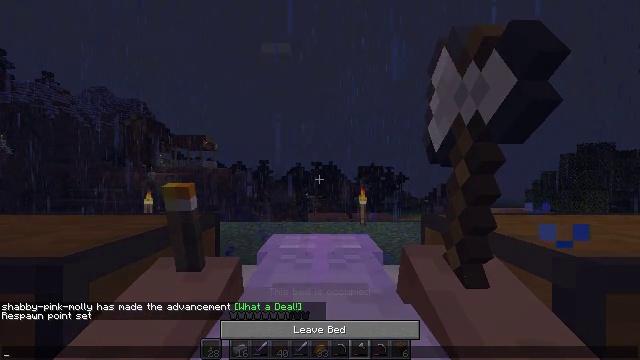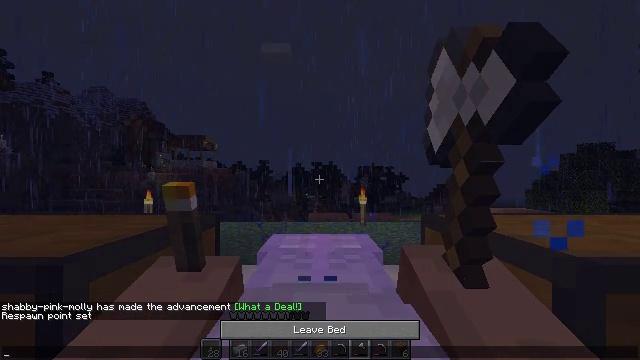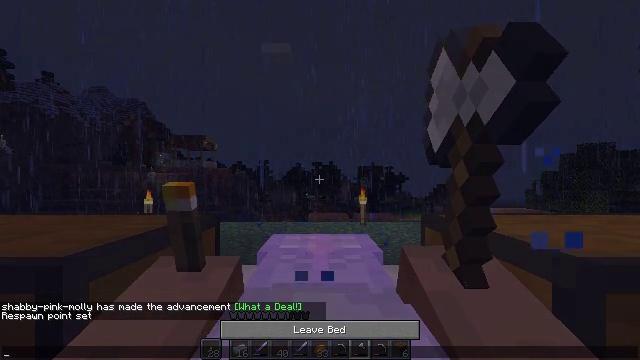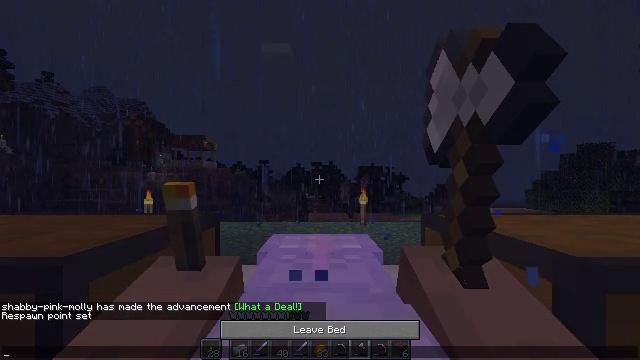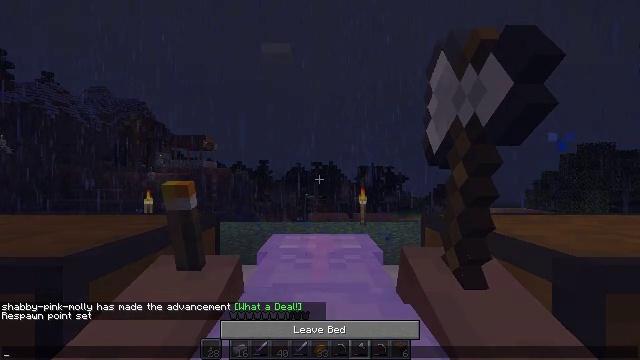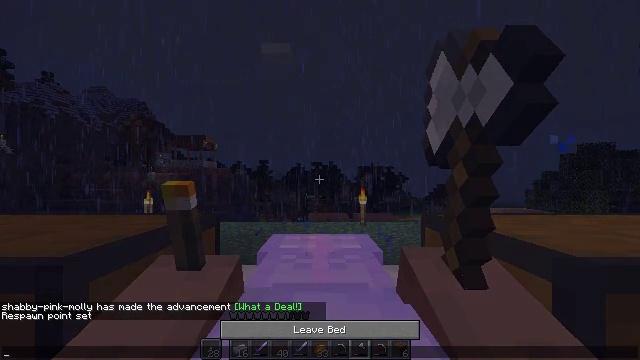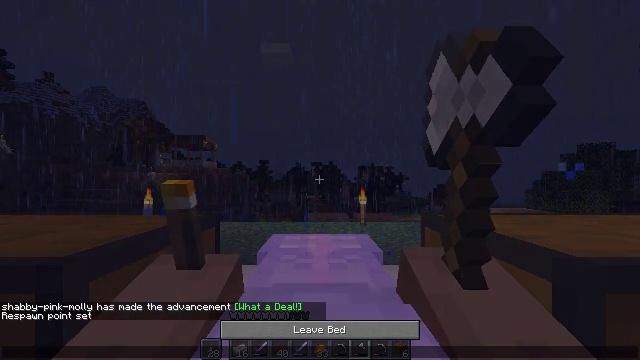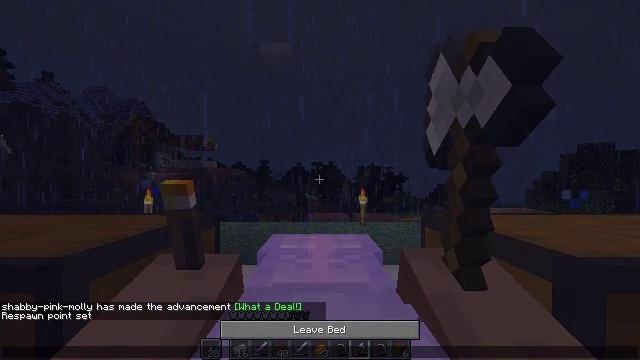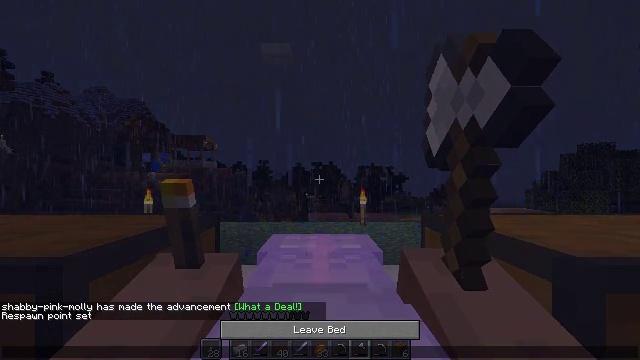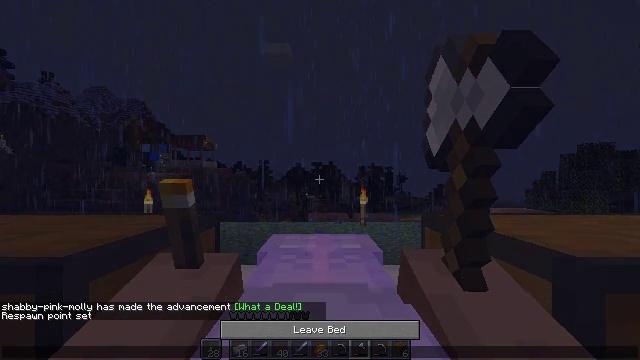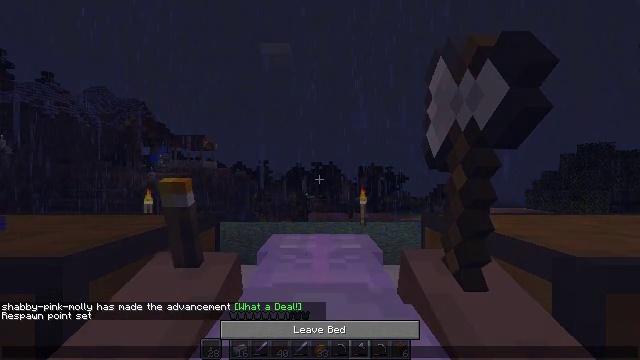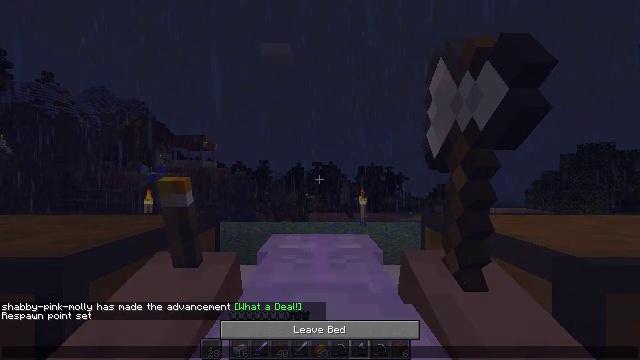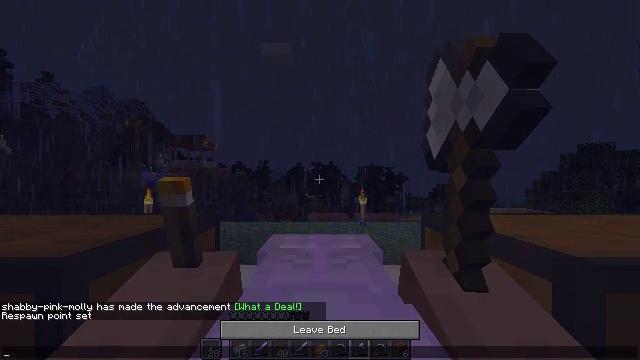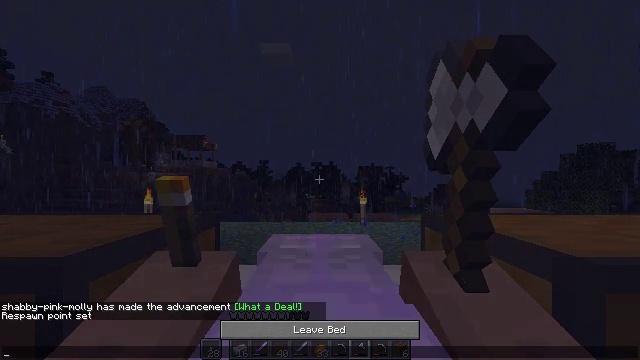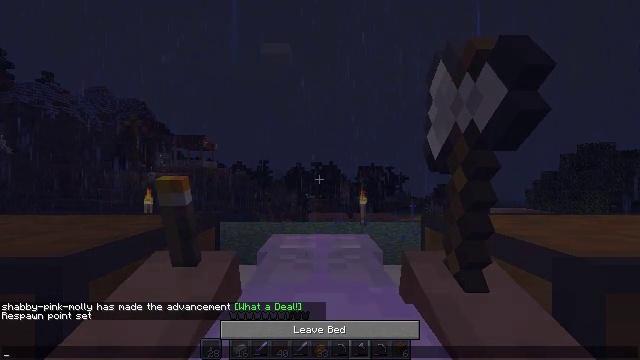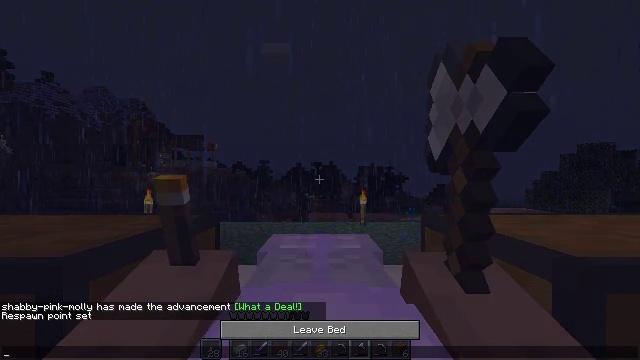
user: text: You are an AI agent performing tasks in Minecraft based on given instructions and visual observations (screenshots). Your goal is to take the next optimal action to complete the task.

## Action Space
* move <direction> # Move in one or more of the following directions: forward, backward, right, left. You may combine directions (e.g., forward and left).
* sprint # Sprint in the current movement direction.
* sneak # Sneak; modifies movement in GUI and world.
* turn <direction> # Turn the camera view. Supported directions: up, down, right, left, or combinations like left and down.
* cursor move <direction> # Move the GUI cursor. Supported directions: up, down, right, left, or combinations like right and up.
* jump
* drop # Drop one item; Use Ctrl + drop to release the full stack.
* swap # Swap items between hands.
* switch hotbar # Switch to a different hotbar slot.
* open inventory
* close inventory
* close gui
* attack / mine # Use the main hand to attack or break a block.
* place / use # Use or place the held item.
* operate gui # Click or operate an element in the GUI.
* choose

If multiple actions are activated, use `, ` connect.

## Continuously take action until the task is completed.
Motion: motion action
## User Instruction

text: Make a grindstone using the crafting table.
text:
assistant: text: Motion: no_op
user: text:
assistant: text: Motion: no_op
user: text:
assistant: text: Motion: no_op
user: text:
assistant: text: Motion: no_op
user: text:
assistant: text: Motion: no_op
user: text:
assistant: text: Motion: no_op
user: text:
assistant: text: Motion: no_op
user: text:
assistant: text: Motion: no_op
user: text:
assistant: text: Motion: no_op
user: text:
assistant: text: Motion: no_op
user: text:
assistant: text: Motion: no_op
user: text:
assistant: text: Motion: no_op
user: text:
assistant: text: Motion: no_op
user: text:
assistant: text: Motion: no_op
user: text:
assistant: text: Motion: no_op
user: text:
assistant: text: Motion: no_op
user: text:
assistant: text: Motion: no_op
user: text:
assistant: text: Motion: no_op
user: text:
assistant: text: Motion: no_op
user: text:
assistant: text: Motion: no_op
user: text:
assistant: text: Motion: no_op
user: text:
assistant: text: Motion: no_op
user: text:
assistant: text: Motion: no_op
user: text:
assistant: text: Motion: no_op
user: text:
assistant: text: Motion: no_op
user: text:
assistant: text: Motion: no_op
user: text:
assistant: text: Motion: no_op
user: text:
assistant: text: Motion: no_op
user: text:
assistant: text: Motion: no_op
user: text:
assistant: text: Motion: no_op